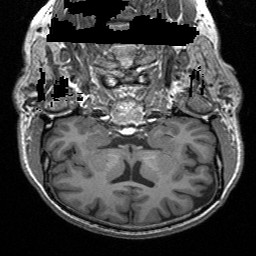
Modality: T1w
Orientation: sagittal